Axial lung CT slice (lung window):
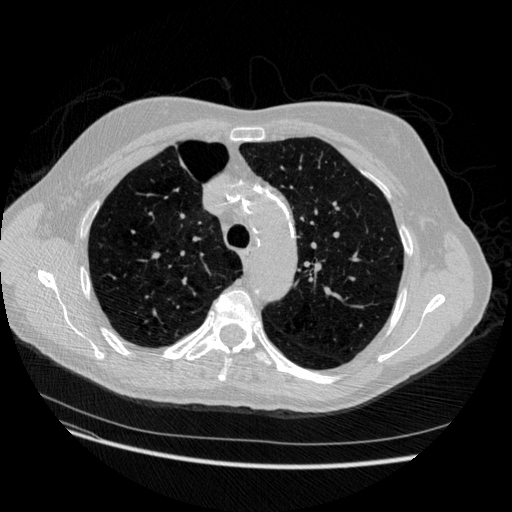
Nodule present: no